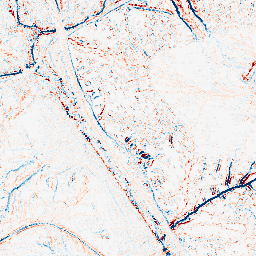
Category: edge_preserving
Decomposition family: median
Decomposition parameters: size: 5
Upsampling method: quintic
Upsampling parameters: scale: 2
Upsampling scale: 2